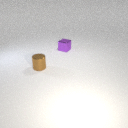
small purple metal cube behind small brown metal cylinder